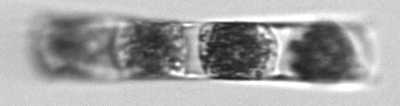
Label: Hemiaulus